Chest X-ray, PA view. Patient: 57 years old, sex M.
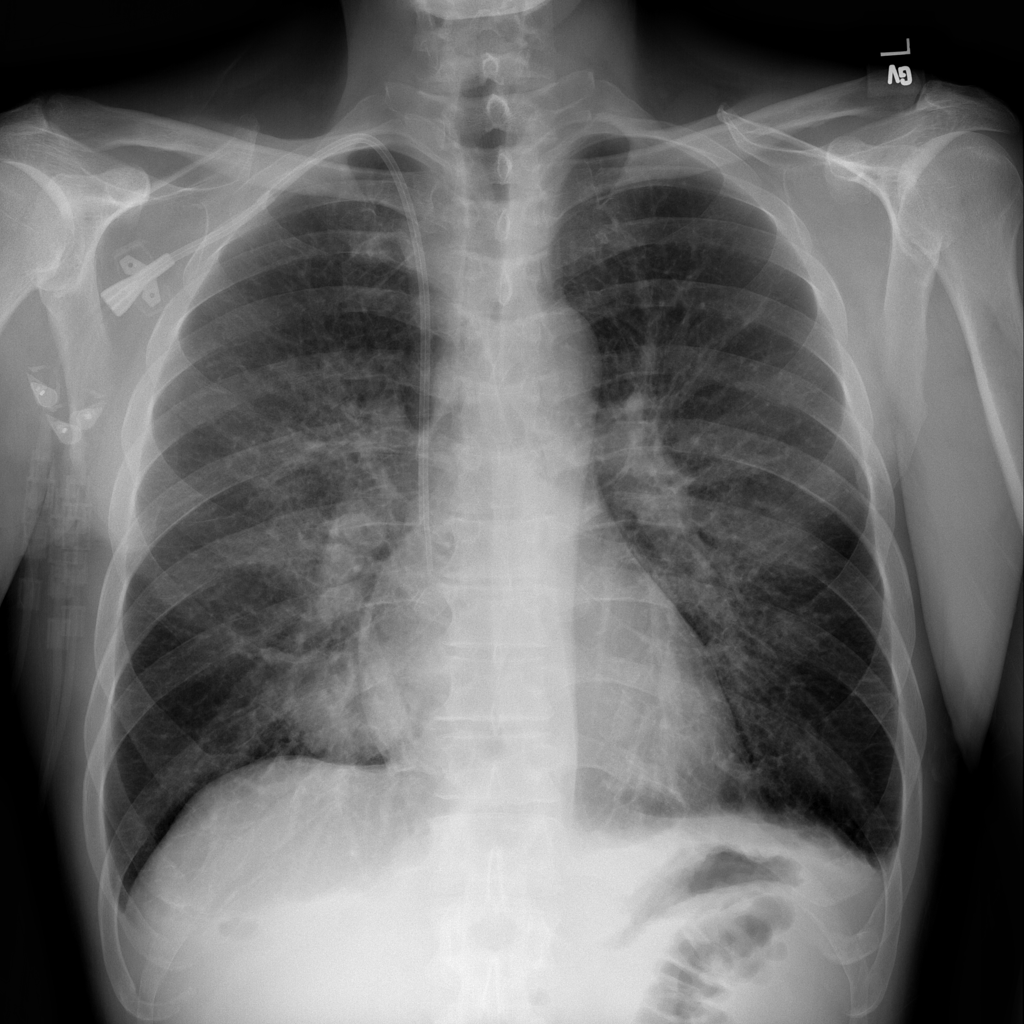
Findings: Consolidation, Edema, Effusion, Infiltration, Mass